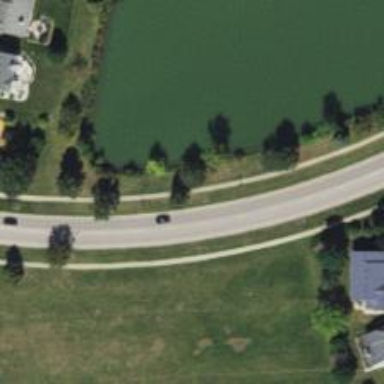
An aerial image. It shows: Tertiary road.